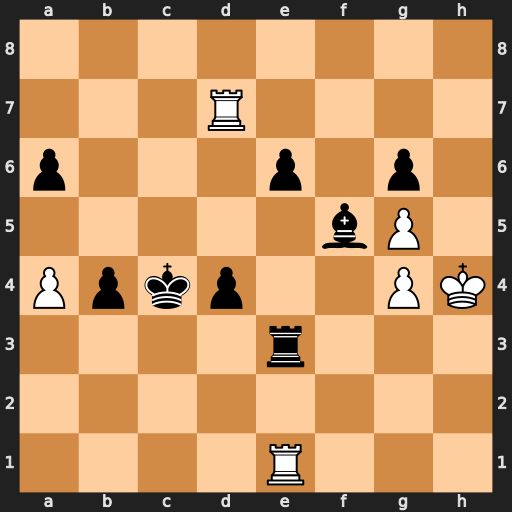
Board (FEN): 8/3R4/p3p1p1/5bP1/Ppkp2PK/4r3/8/4R3
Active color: w
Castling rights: -
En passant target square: -
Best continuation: Rc1+ Rc3 gxf5